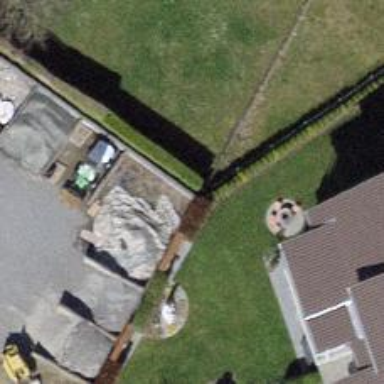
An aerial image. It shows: Hedge barrier.